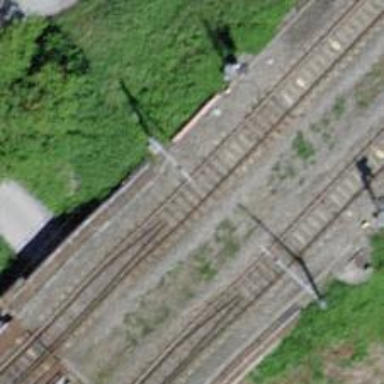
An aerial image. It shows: Railway bridge with electrified contact line. There is one track on the bridge.